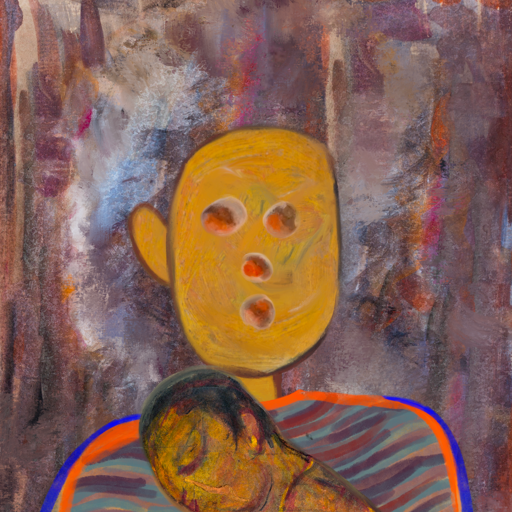
Background: Hypocrite, Head And Neck Front: After_Raid, Face Front: Rupkatha, Bust: Experience, Hair Front: Blank, Head Accessory: Blank, Second Necklace: Blank, Necklace: Blank, Baby: GypsyMother_Baby